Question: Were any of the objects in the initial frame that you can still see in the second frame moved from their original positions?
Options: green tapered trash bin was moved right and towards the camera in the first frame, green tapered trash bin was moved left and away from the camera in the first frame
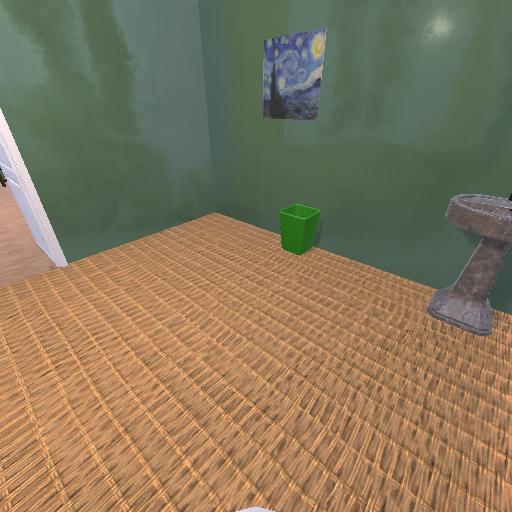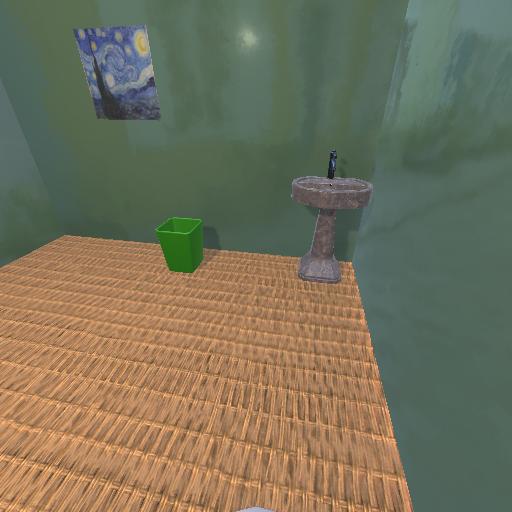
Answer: green tapered trash bin was moved right and towards the camera in the first frame